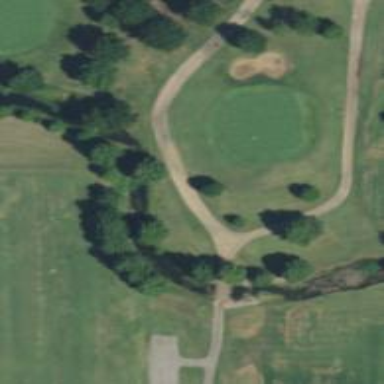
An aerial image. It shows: Service road designated as golf cart path.